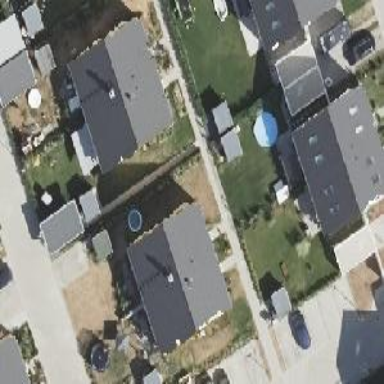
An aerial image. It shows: Semi-detached house.